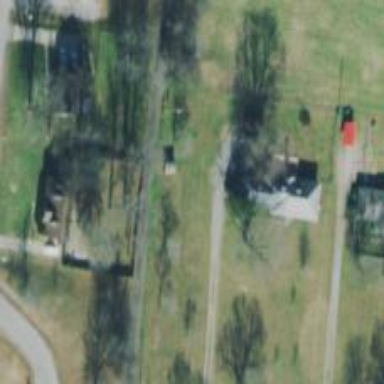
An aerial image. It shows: Driveway.